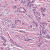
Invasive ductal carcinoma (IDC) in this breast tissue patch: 1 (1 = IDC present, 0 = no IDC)